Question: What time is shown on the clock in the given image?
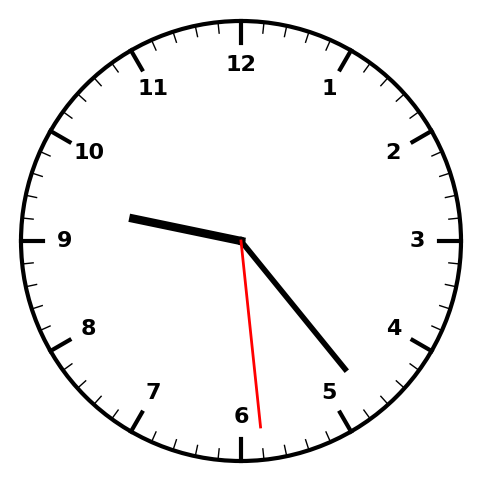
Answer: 09:23:29